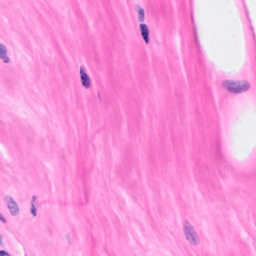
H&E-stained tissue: Breast